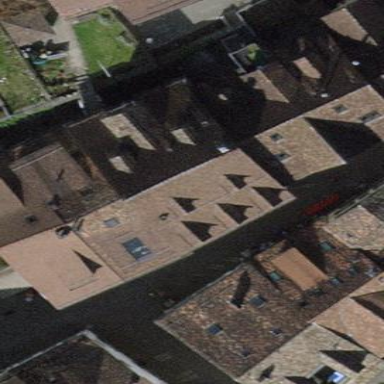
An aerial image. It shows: Gabled building with roof tiles oriented across.